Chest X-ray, AP view. Patient: 45 years old, sex M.
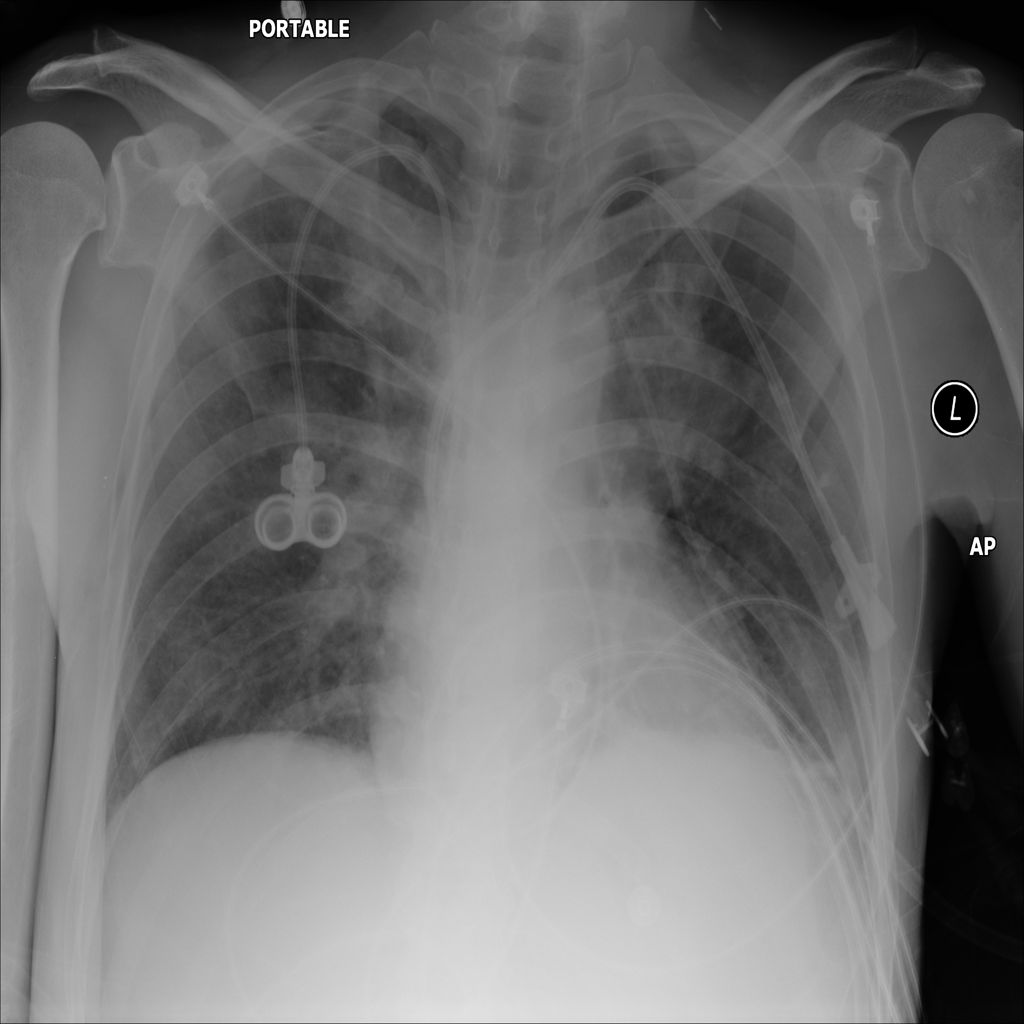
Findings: Infiltration, Mass, Pleural_Thickening